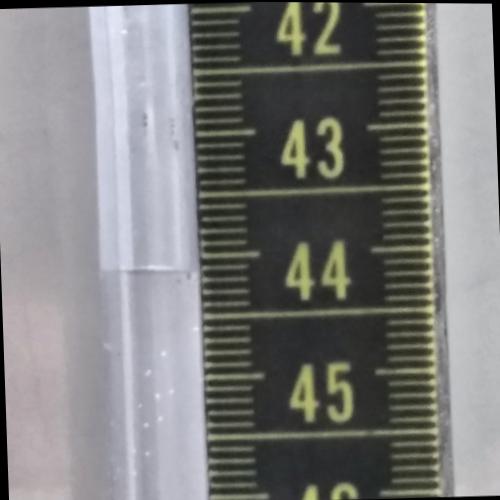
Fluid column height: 44.1 cm